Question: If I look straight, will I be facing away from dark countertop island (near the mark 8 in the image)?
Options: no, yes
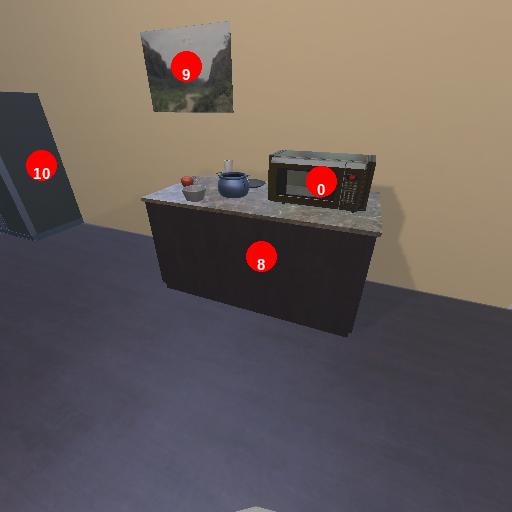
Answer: no